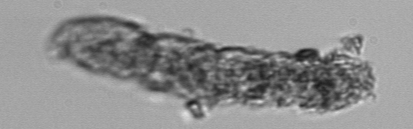
Label: fecal_pellet